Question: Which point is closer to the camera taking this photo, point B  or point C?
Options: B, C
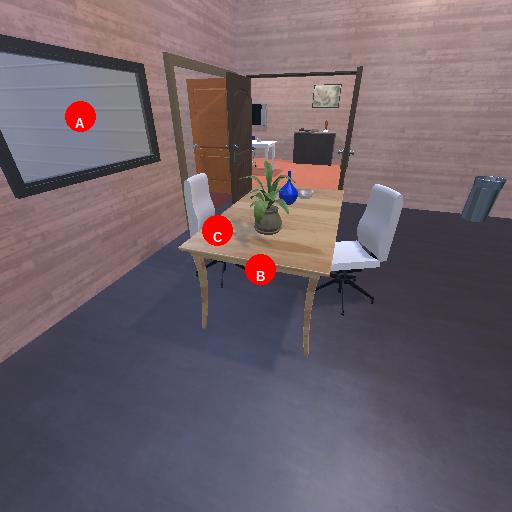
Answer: B